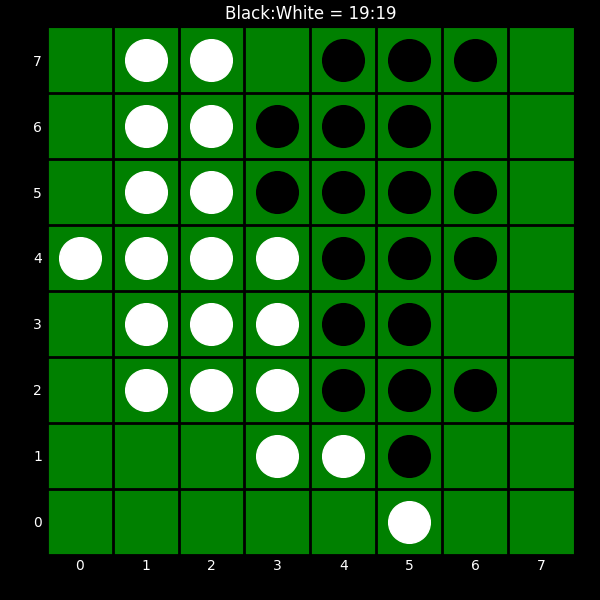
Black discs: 19
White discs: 19